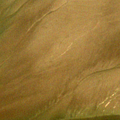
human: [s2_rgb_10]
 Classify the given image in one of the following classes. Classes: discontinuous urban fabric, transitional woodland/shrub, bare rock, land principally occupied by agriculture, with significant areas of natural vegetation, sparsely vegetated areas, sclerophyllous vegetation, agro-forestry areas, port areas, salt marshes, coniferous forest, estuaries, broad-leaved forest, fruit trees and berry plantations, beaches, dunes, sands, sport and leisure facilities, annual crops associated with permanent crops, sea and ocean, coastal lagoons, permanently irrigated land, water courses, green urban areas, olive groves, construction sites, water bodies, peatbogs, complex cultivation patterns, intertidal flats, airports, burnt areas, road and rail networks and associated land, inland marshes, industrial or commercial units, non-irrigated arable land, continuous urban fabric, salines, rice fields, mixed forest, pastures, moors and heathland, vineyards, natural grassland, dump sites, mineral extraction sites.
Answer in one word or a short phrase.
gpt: intertidal flats, estuaries